Aerial crown-view tile of a tropical tree (Barro Colorado Island, Panama), acquired 20250124:
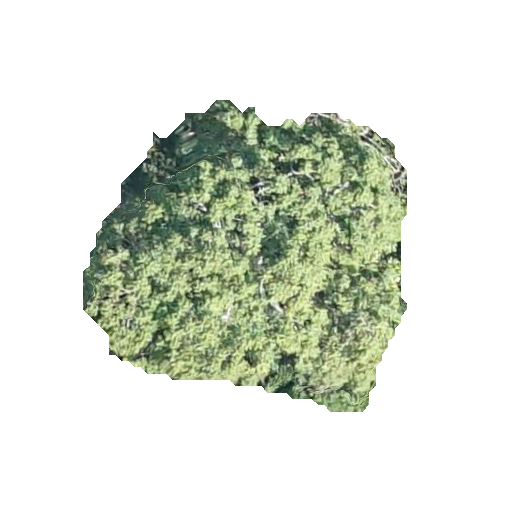
Species: Lonchocarpus heptaphyllus
GBIF accepted scientific name: Lonchocarpus heptaphyllus
Crown area: 112.117 m²